Question: I've been doing Java for a while now and I have a quite an odd error coming up. I've been looking on Google and Stackoverflow but didn't really find a solution unfortunately.
Error:
If anyone can help me out here I would gladly appreciate it thanks for your time people take care.
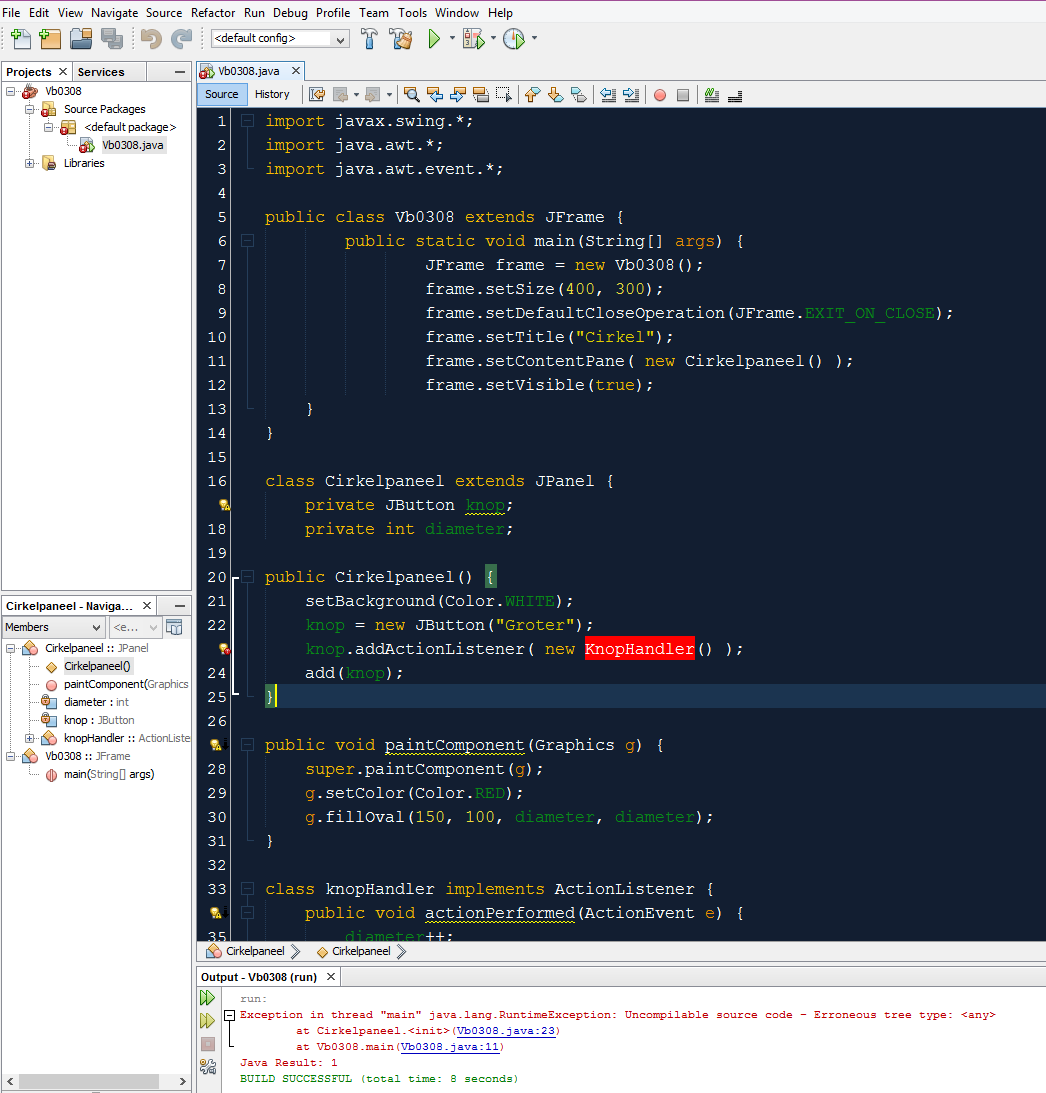
Answer: Class nopHandler starts lowercase while you call new nopHandler, just a typo maybe?
Next time please paste formatted code on the forums instead of providing link.